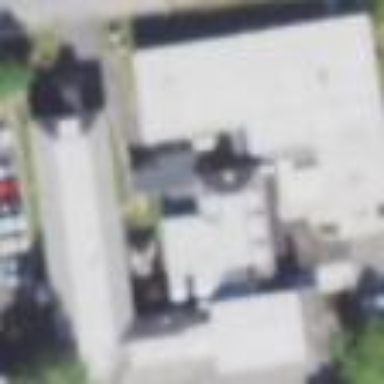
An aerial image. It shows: Building.